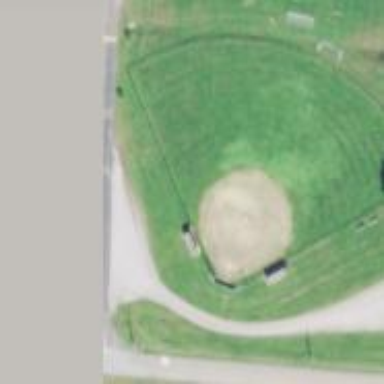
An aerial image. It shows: Baseball pitch for leisure and sports activities.